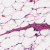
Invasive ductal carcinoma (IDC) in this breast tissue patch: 0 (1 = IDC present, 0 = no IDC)